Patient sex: M
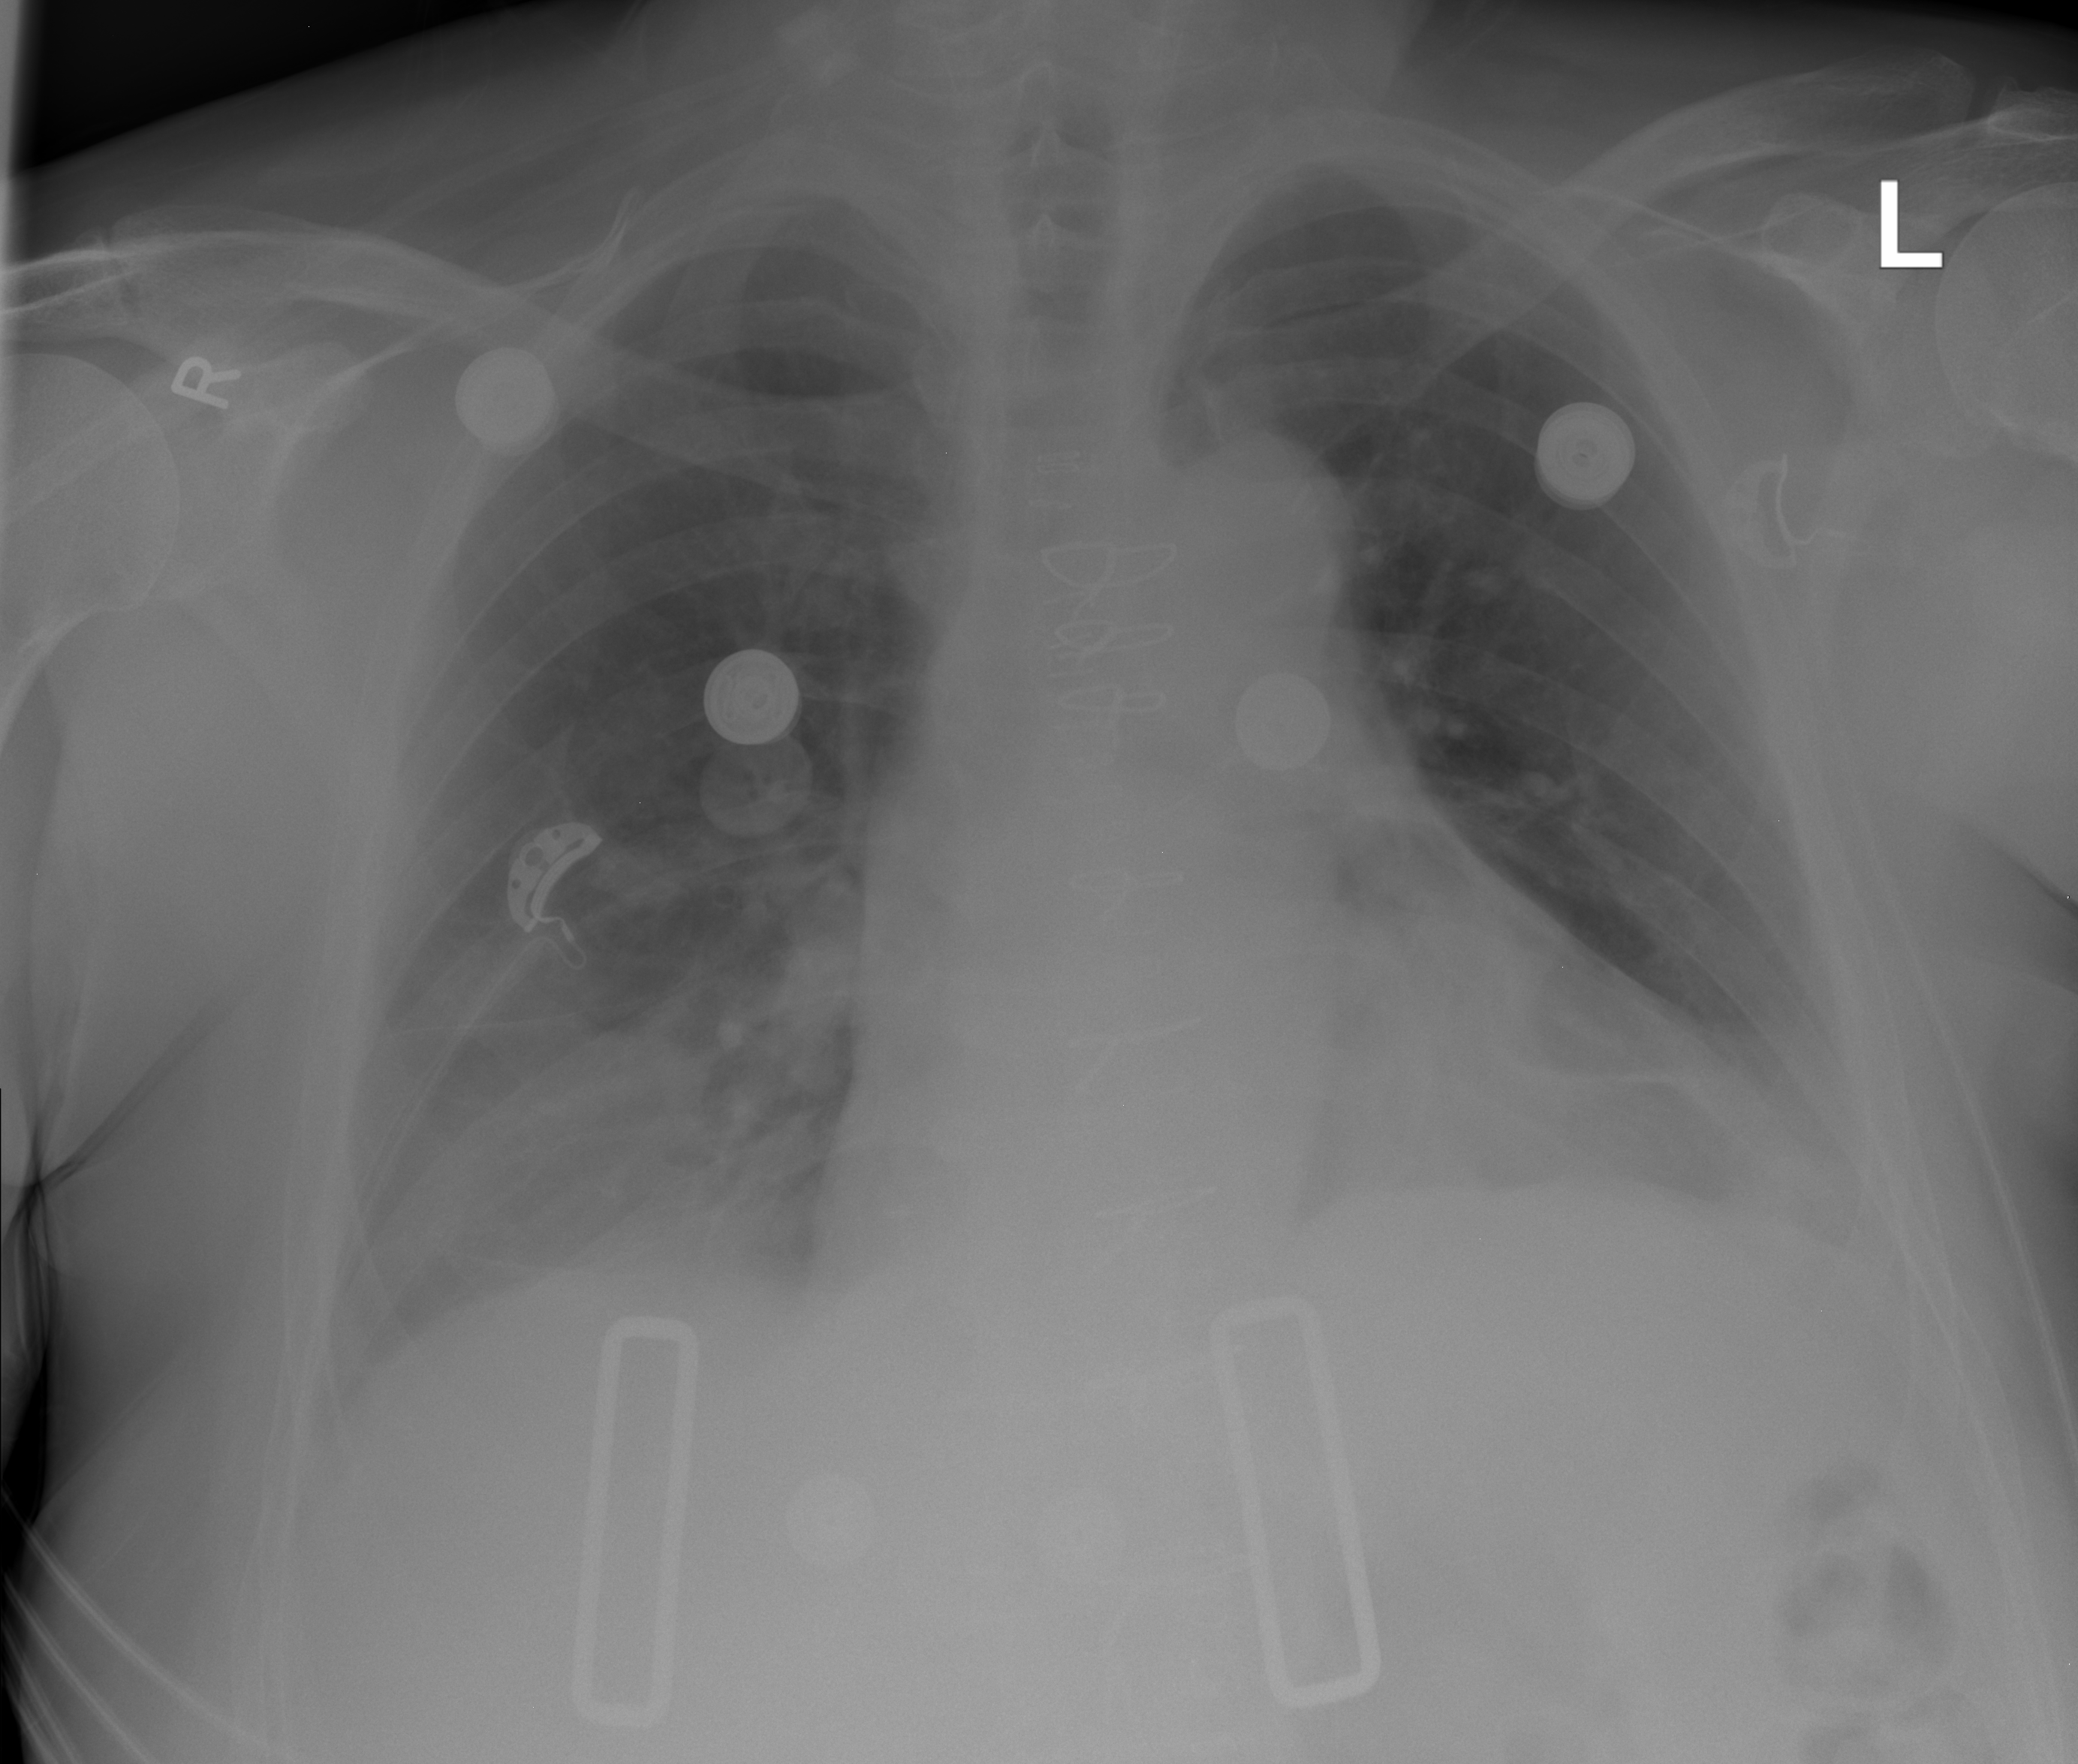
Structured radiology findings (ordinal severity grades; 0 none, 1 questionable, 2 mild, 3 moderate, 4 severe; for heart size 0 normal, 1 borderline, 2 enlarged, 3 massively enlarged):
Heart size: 1
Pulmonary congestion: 0
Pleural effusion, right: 2
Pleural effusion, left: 0
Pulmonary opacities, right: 2
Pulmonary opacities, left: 0
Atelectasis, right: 2
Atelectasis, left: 2